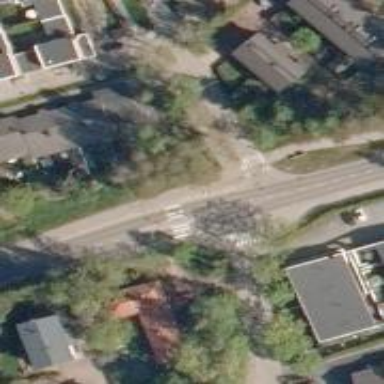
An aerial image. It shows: Road with "give way" sign.